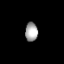
Tissue: lung
Cell type: Myeloid cells
Senescence score: 0.6371
Nuclear area (px): 236
Mean DAPI intensity: 163.347